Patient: sex M, age 44
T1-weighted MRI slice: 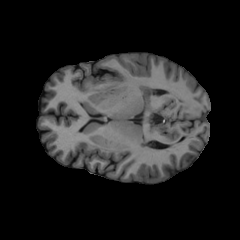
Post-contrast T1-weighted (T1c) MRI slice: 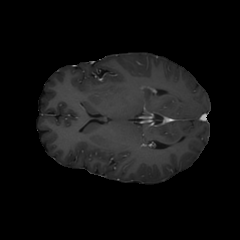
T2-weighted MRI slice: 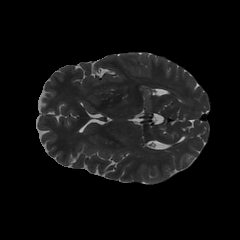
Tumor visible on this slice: yes
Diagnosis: Glioblastoma, IDH-wildtype
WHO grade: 4